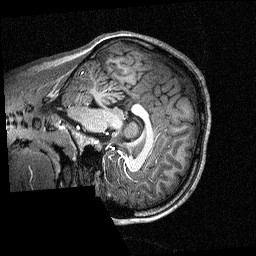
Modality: T1w
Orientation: sagittal